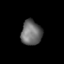
Tissue: lung
Cell type: Endothelial cells
Senescence score: 0.2072
Nuclear area (px): 499
Mean DAPI intensity: 108.433